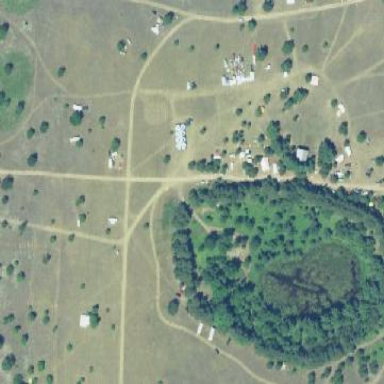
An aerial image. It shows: Festival grounds area.